Brain MRI, t1w sequence, axial 2D slice.
Patient: age 50, sex M, weight 90 kg, height 1.9 m
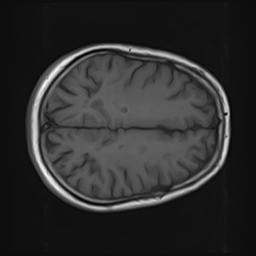